Milling tool wear sample.
Tool blade image: 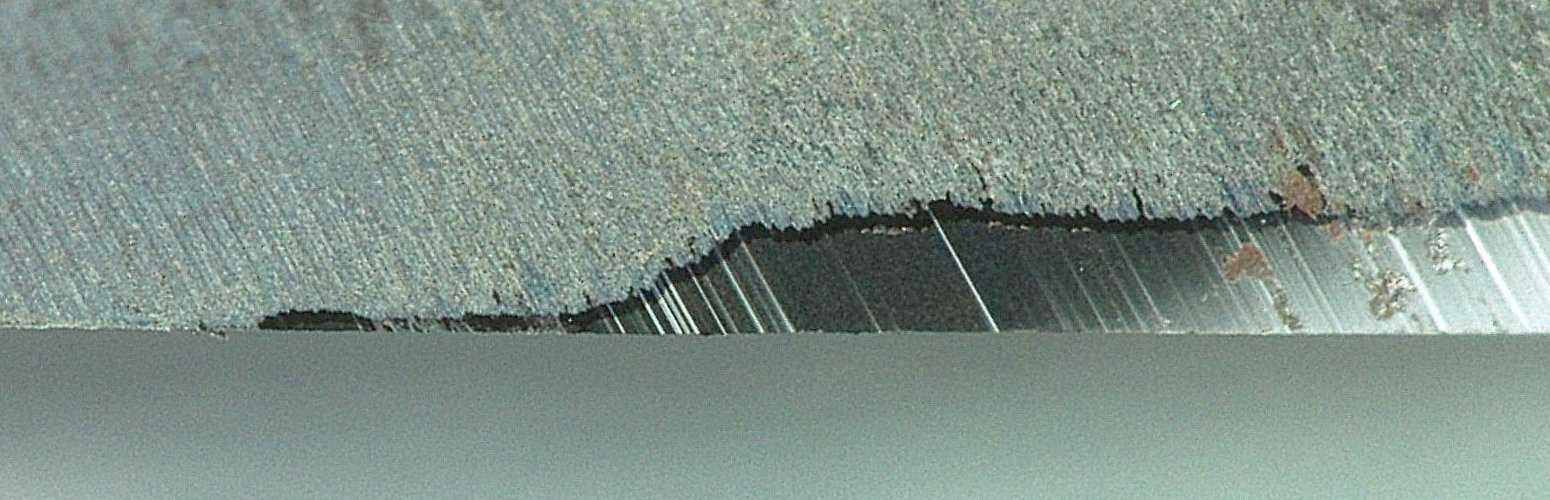
Chip image: 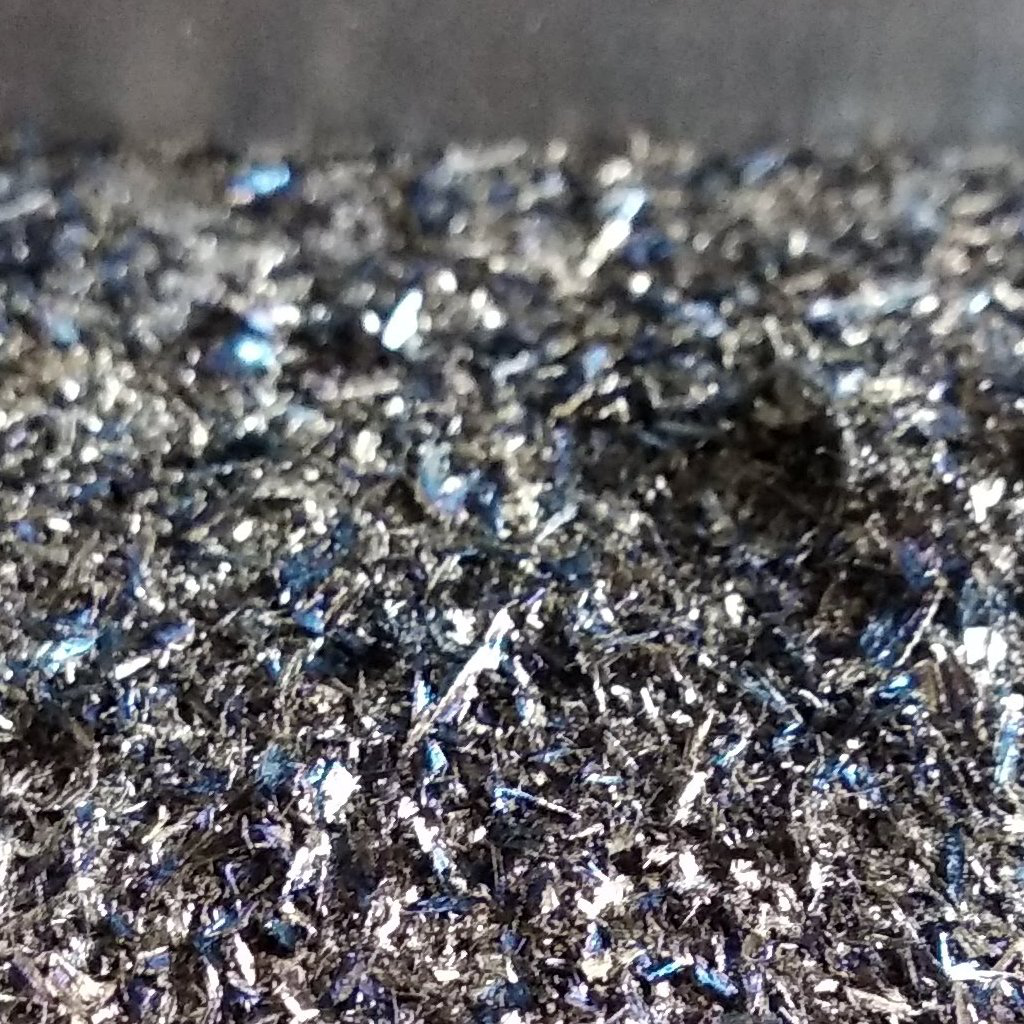
Workpiece image: 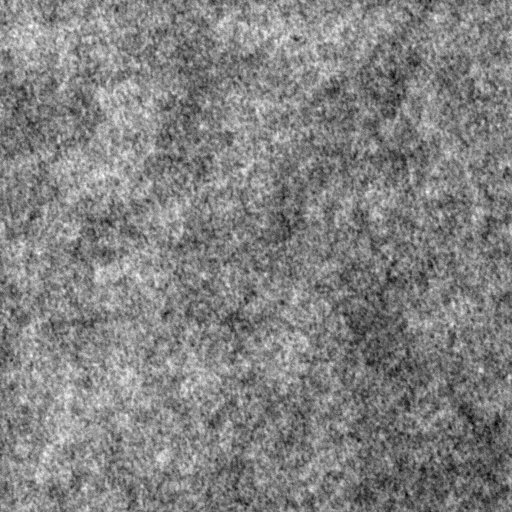
Tool wear state: dulled
Gaps: 148.8
Flank wear: 178.57
Overhang: 9.76
Force-signal Mel-spectrograms (X, Y, Z axes): 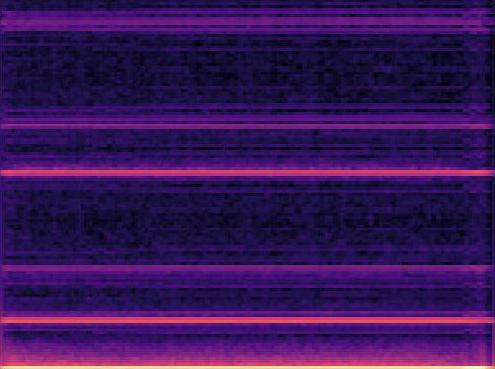 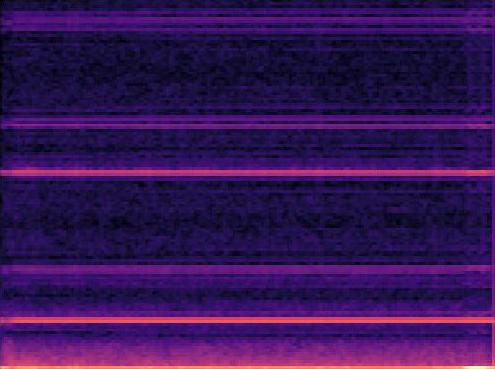 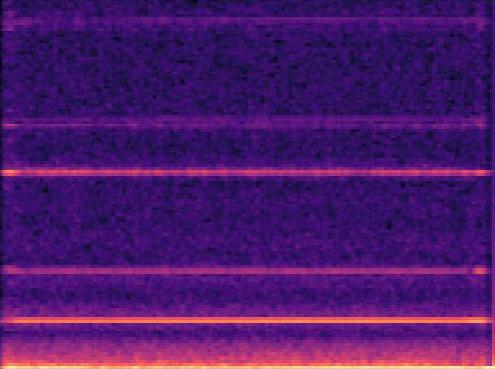
Force-signal scalograms (X, Y, Z axes): 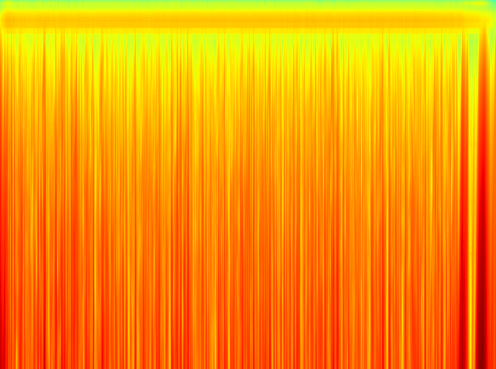 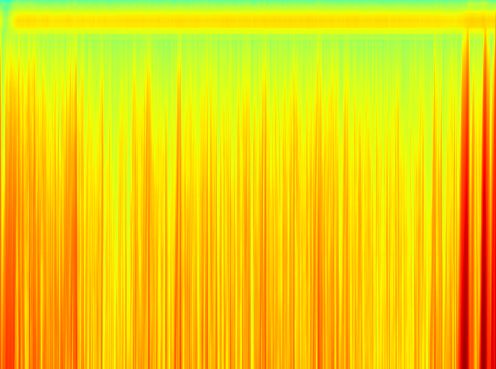 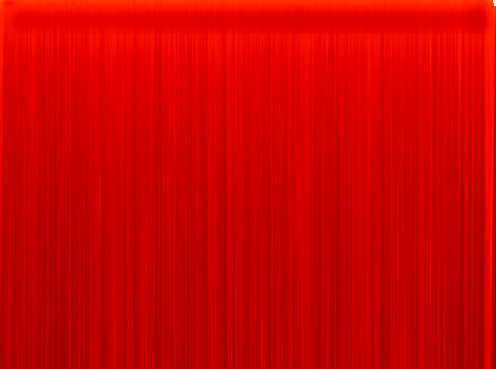
Force phase: accelerated_severe_wear